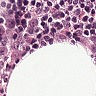
Metastatic tissue present: yes